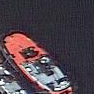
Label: civil